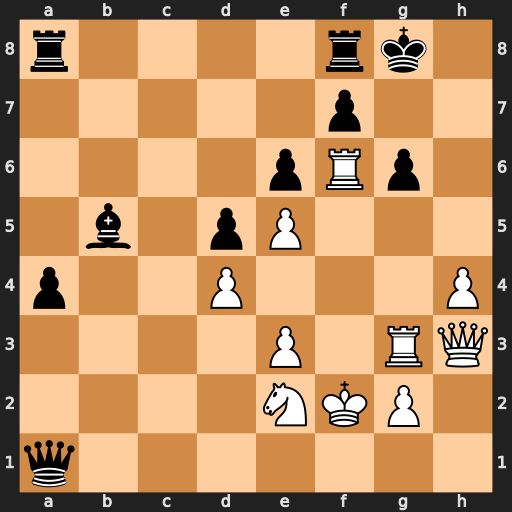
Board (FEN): r4rk1/5p2/4pRp1/1b1pP3/p2P3P/4P1RQ/4NKP1/q7
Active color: w
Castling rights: -
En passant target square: -
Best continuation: h5 Bxe2 Kxe2